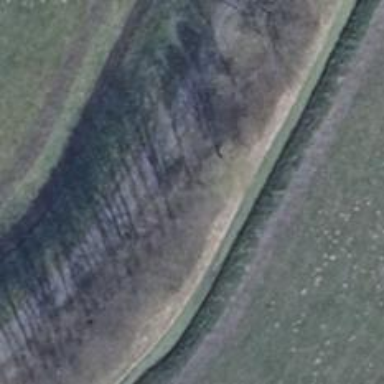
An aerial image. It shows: Row of deciduous broadleaved trees.